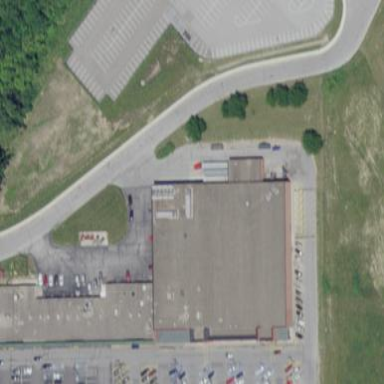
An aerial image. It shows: Retail building housing supermarket.